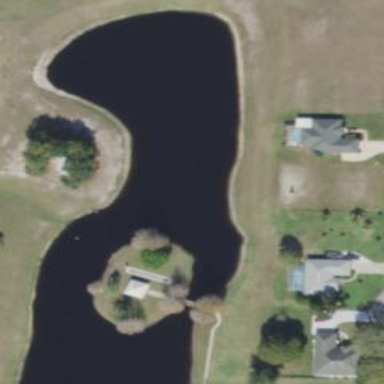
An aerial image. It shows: Pond surrounded by natural water.